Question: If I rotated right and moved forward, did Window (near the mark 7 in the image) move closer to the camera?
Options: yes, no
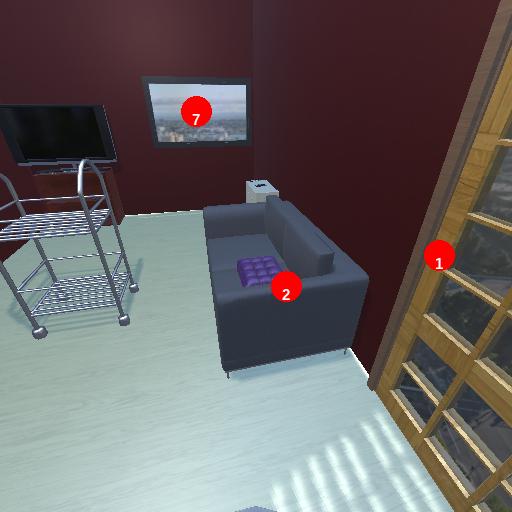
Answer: yes